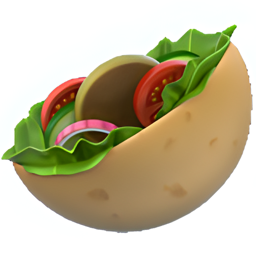
Name: stuffed flatbread
Emoji: 🥙
Group: Food & Drink
Sub-group: food-prepared